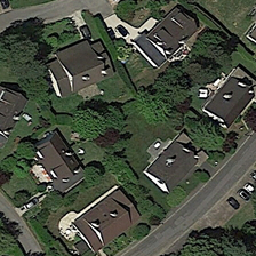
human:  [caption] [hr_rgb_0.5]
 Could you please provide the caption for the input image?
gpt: There are trees and grass in the house.

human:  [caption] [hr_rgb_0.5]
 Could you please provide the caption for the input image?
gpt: Many trees and lawns were planted in a row of houses.

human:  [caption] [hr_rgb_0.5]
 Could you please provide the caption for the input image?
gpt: There are lots of trees and lawns in the rows of houses.

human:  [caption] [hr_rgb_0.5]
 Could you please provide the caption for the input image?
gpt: a lot of trees and lawns have been planted in rows of houses.

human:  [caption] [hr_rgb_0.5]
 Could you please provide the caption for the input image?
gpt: Many trees and lawns are planted in rows of houses.